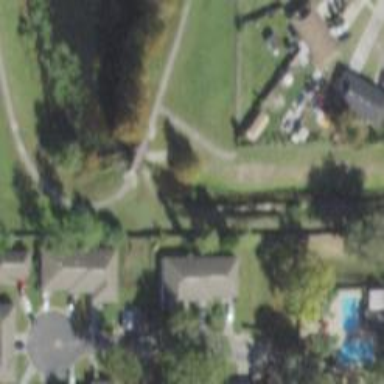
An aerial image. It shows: Footway.